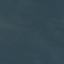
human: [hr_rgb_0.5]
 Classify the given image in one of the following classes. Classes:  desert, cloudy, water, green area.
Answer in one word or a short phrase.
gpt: water